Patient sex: M
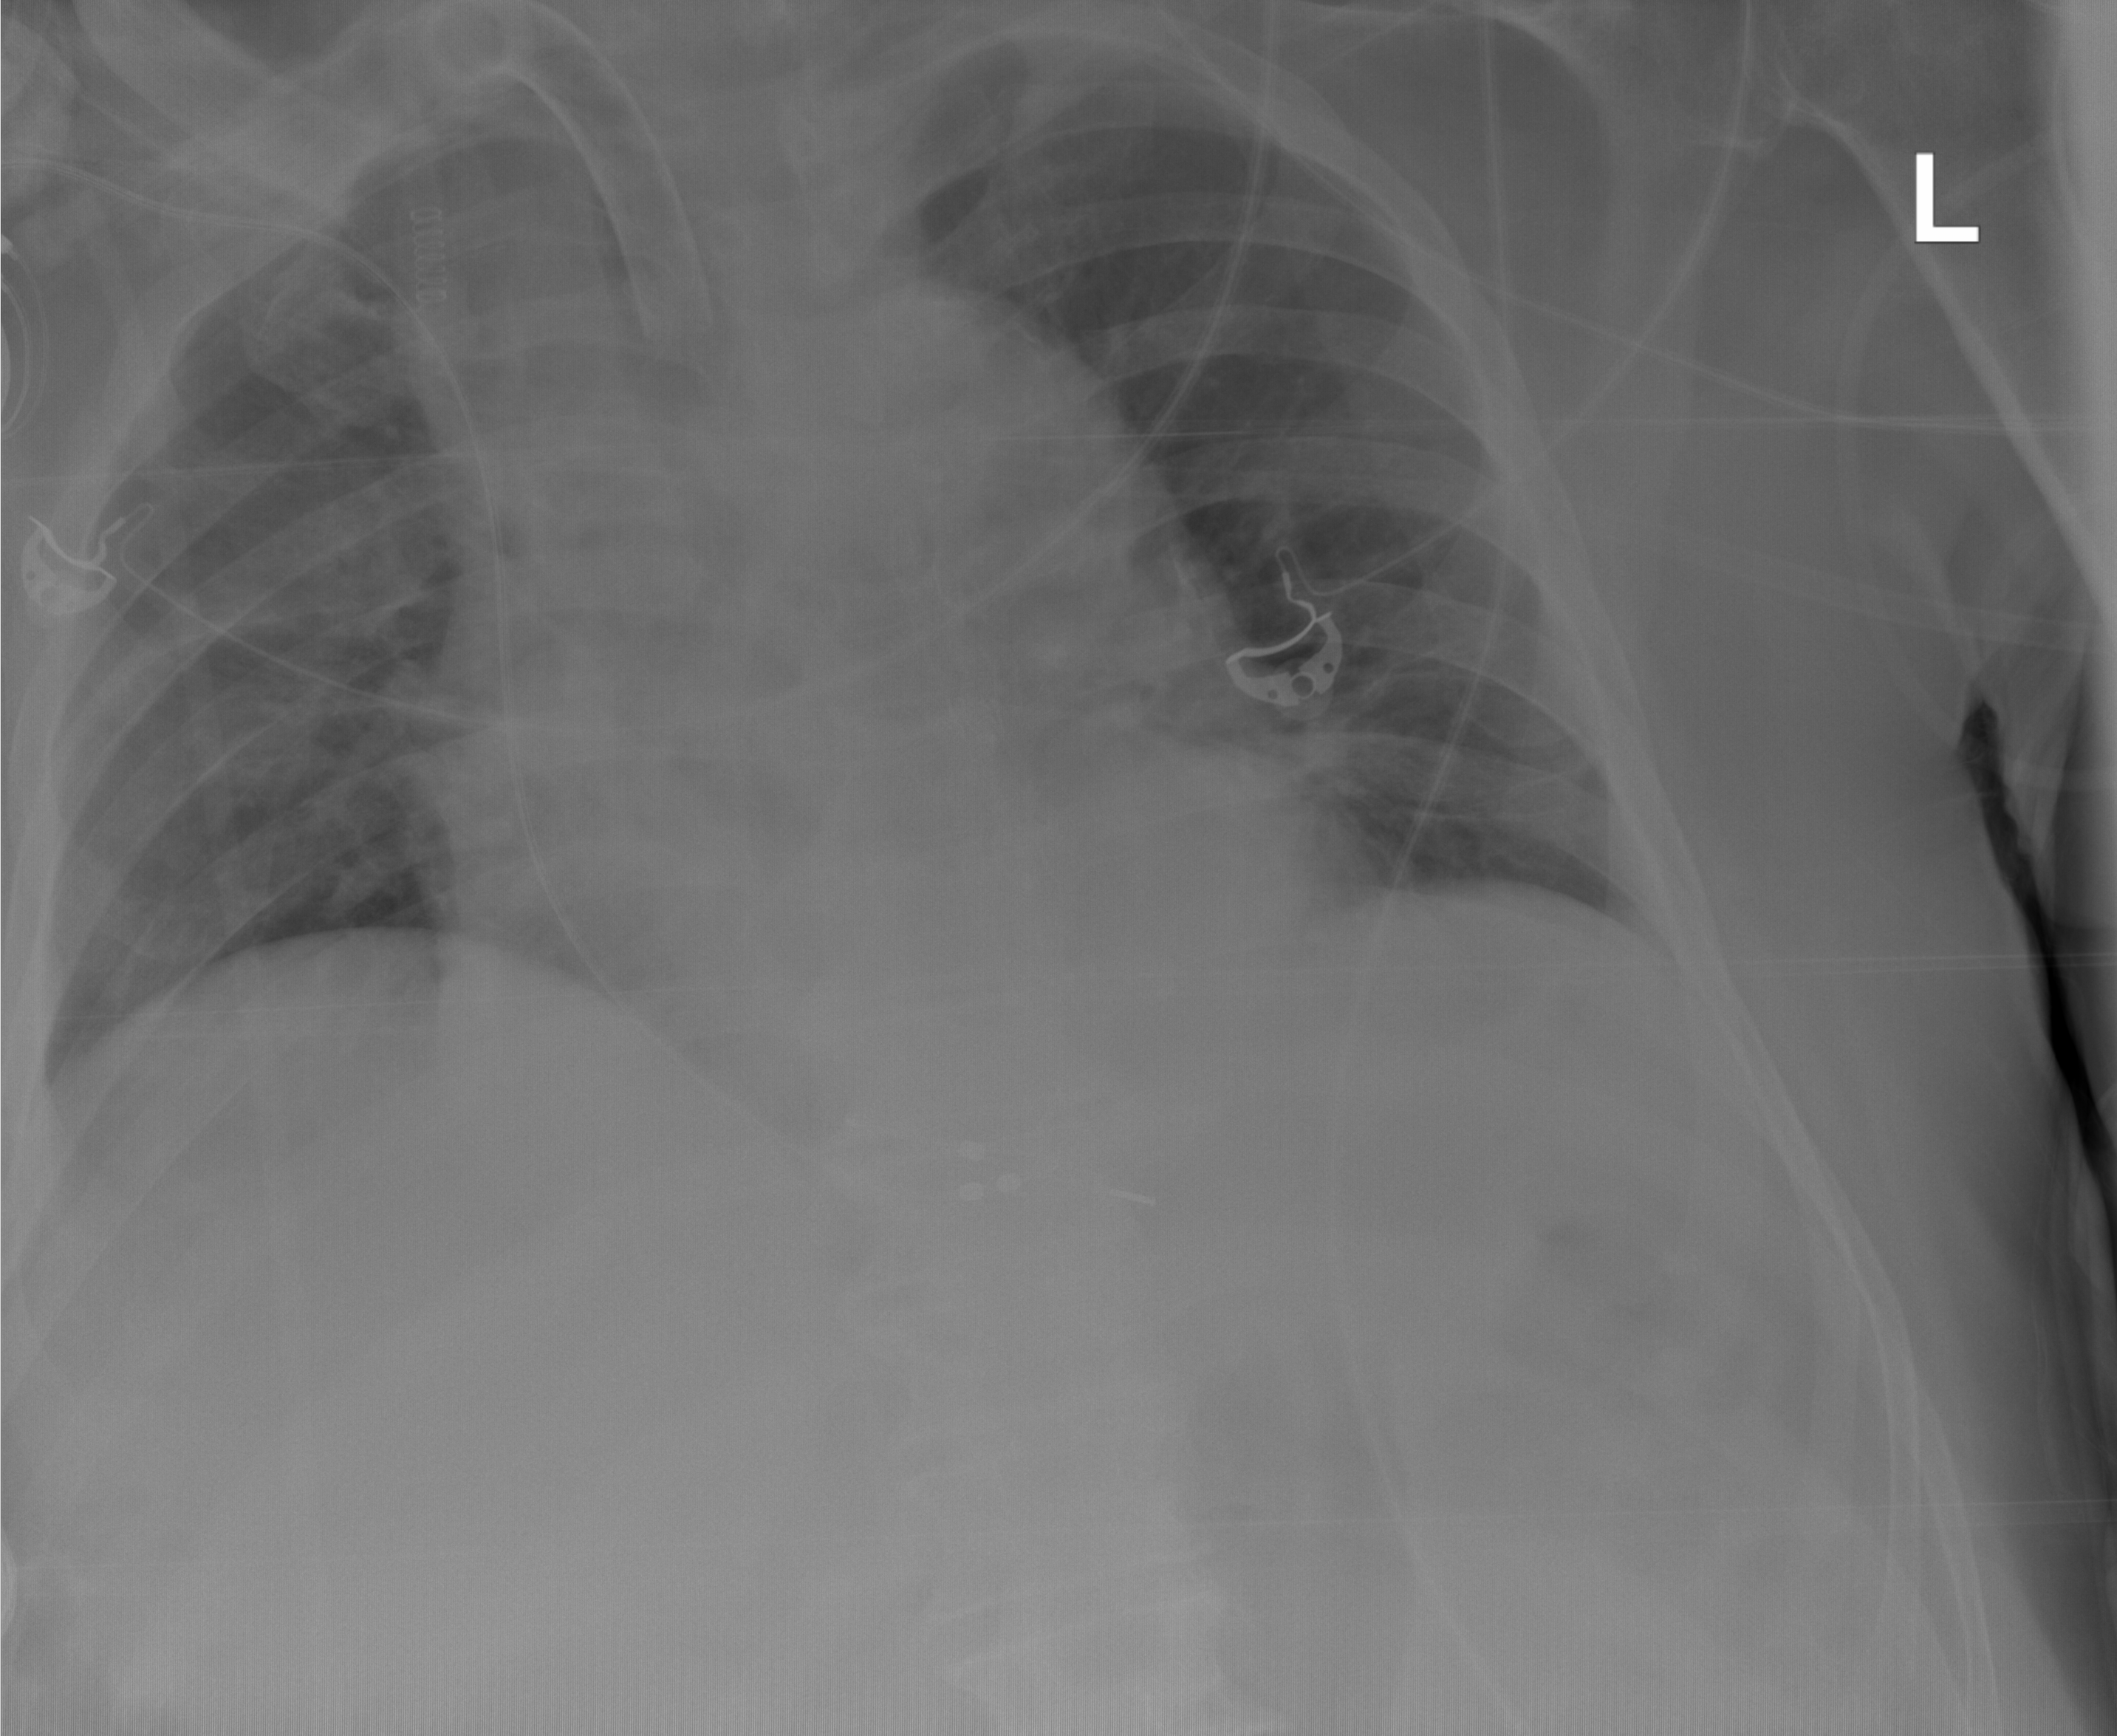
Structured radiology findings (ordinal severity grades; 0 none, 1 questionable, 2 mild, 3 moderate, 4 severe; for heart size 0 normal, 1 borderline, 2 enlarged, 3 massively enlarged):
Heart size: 2
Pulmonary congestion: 1
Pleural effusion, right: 0
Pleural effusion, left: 2
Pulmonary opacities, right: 1
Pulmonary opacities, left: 0
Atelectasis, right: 2
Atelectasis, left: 2